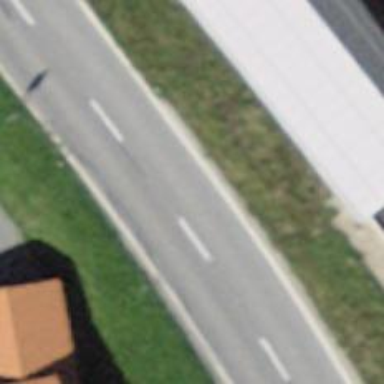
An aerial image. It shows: Asphalt road classified as primary highway.